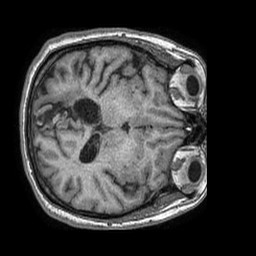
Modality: T1w
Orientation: axial
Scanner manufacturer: philips
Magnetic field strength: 1.5 T
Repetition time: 0.007556 s
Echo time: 0.003432 s